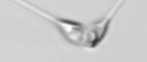
Label: Asterionellopsis_glacialis